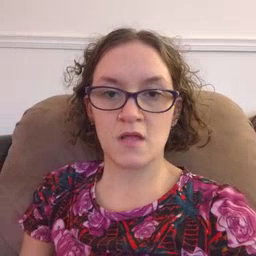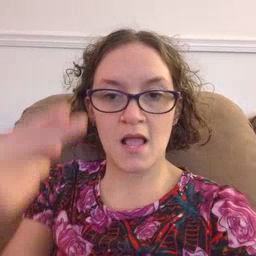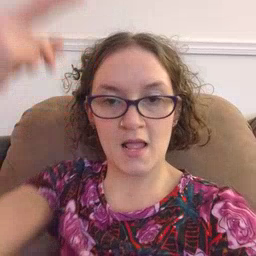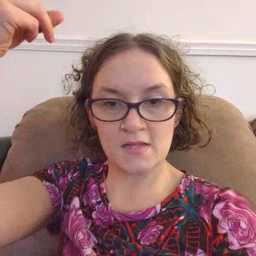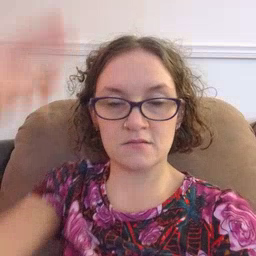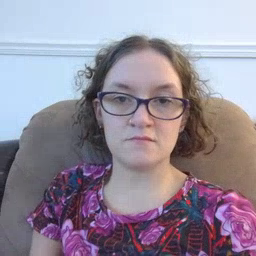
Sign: high